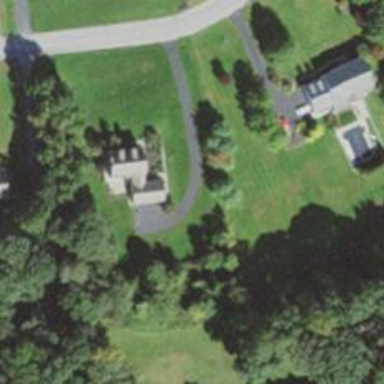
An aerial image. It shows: Residential driveway.